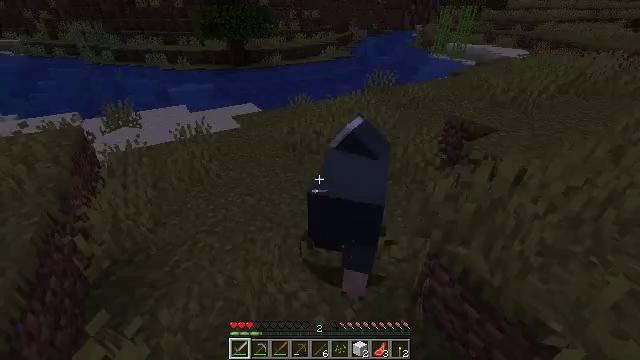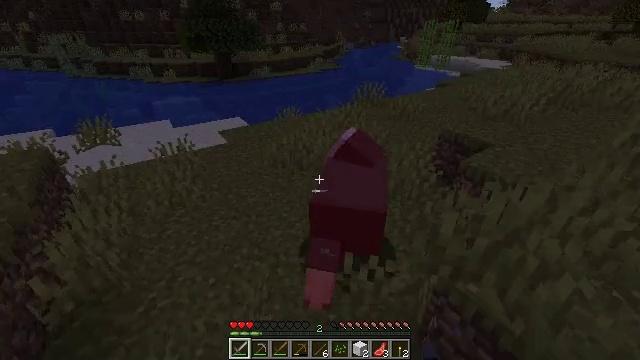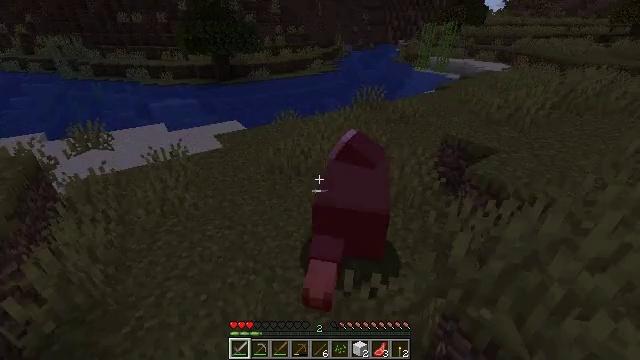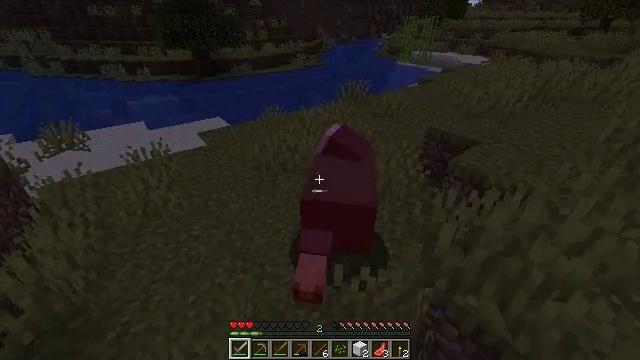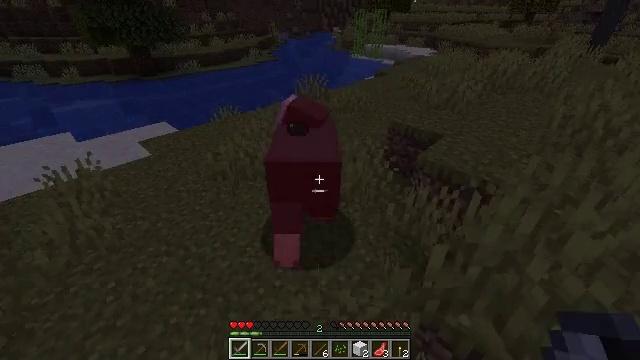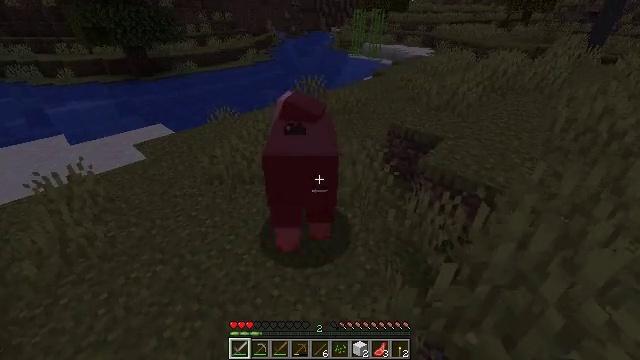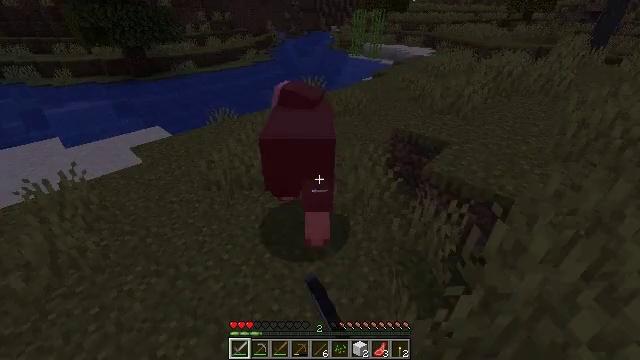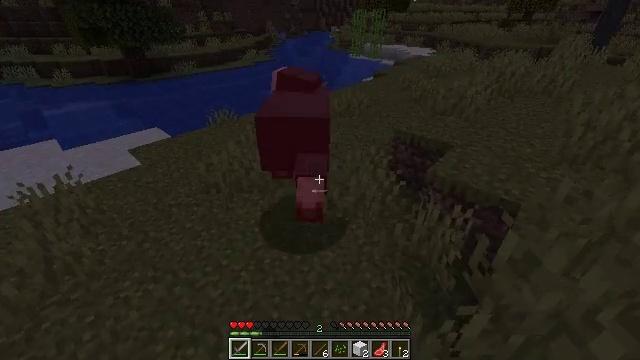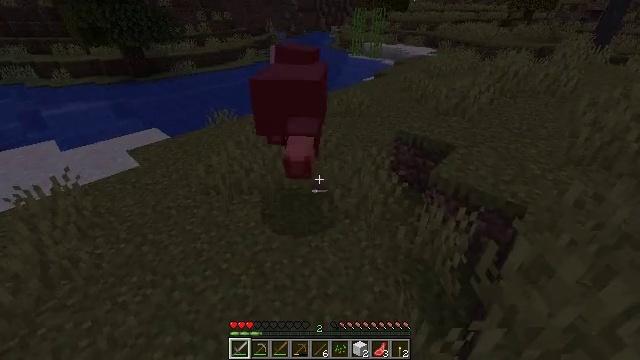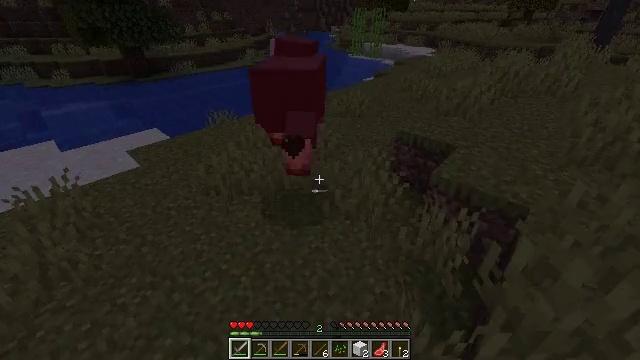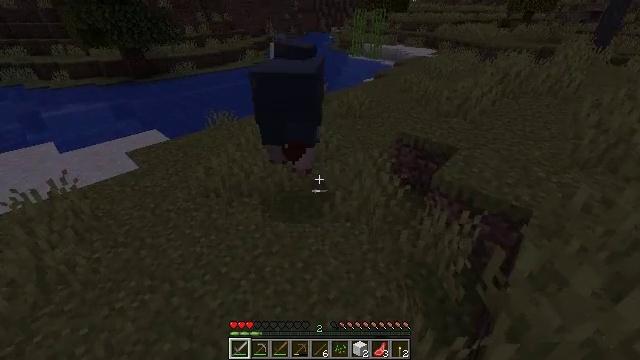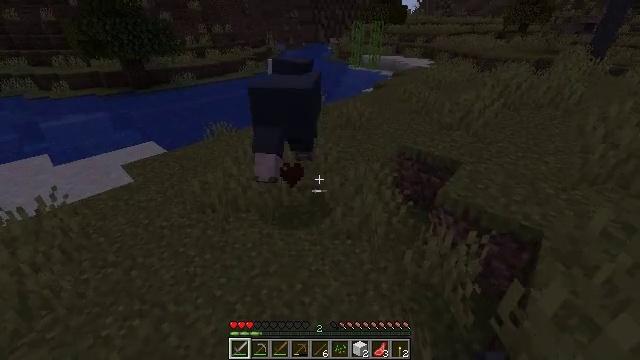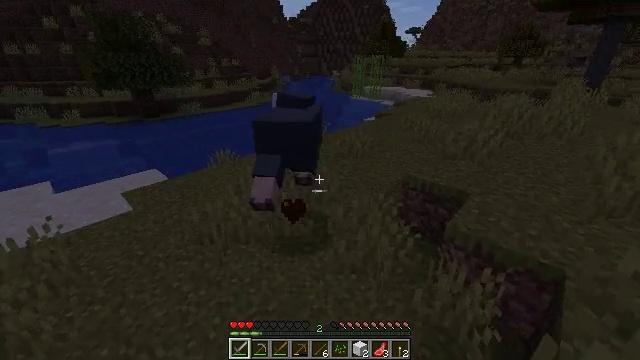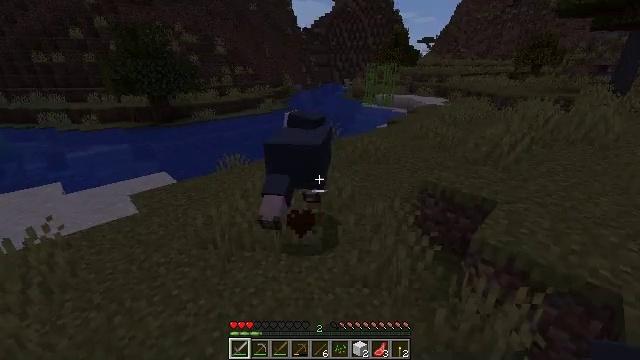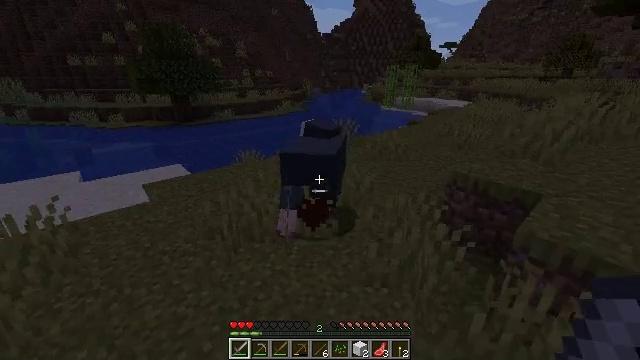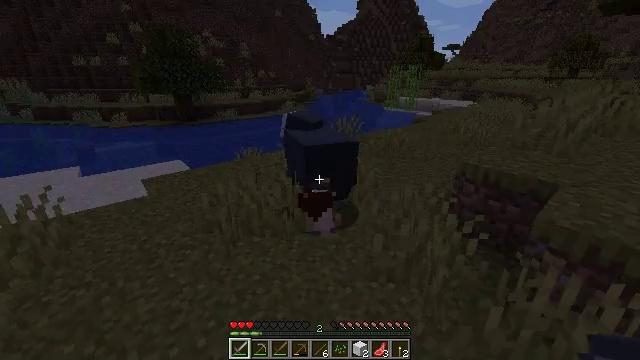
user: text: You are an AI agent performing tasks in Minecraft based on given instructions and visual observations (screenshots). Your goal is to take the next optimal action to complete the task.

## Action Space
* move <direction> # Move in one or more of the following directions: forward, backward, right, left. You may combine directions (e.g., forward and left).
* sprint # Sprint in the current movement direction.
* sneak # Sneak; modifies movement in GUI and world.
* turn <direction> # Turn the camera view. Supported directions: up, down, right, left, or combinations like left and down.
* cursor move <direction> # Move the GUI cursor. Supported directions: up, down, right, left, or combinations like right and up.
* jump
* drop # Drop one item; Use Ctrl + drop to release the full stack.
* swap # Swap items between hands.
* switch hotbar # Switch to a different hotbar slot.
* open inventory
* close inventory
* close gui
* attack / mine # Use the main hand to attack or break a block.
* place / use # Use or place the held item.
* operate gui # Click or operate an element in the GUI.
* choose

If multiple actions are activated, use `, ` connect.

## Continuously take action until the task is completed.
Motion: motion action
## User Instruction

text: Kill mobs.
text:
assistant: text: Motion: move forward, turn right and up
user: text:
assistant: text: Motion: move forward
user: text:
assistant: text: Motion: move forward, turn right and down
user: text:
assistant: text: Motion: move forward, turn right and down
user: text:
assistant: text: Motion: move forward, attack / mine
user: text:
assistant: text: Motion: attack / mine
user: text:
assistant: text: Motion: attack / mine
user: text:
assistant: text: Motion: no_op
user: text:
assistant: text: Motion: no_op
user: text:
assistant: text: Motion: move forward
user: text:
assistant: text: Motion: move forward, turn up
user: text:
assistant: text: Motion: move forward, turn up
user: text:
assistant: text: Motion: move forward, turn left and up
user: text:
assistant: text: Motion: move forward, turn left and up
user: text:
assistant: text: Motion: move forward and move left, attack / mine
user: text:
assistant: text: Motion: move forward and move left, attack / mine
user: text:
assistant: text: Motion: move forward and move left, attack / mine
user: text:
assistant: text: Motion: move forward and move left, attack / mine
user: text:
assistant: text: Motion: move forward
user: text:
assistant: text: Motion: move forward
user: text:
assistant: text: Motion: move forward, turn right
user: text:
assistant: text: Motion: move forward, turn right and up
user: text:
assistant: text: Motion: move forward
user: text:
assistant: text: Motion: move forward
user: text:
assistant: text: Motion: move forward, turn left
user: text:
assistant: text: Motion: move forward and move left, attack / mine
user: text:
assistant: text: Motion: move forward and move left, attack / mine
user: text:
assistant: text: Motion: move forward and move left, attack / mine
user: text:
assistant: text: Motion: move forward and move left, turn down
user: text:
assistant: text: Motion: move left, turn right and down